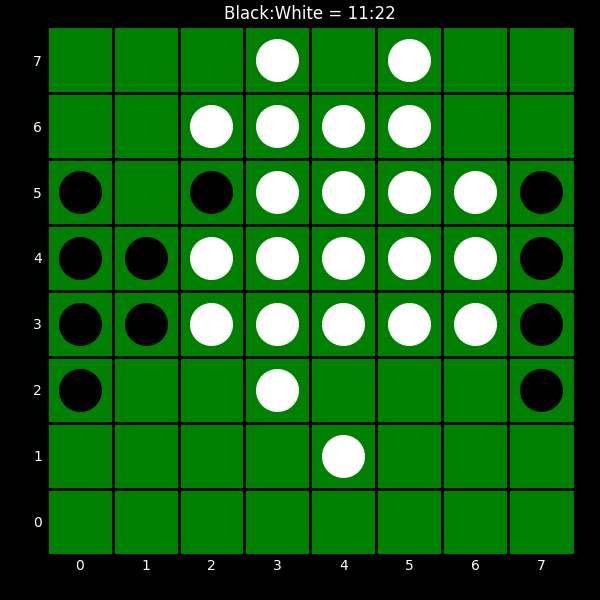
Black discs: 11
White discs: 22